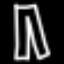
Label: pants